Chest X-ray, AP view. Patient: 54 years old, sex F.
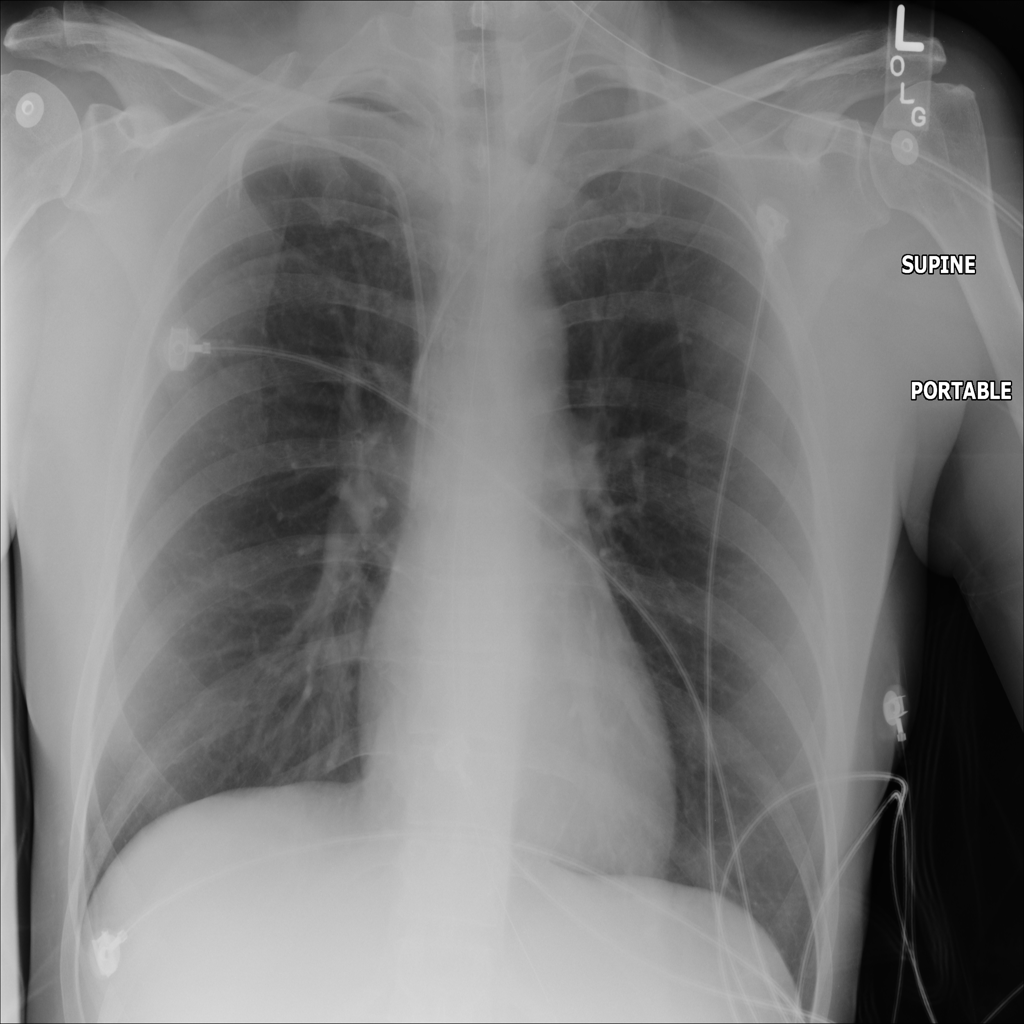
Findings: No Finding